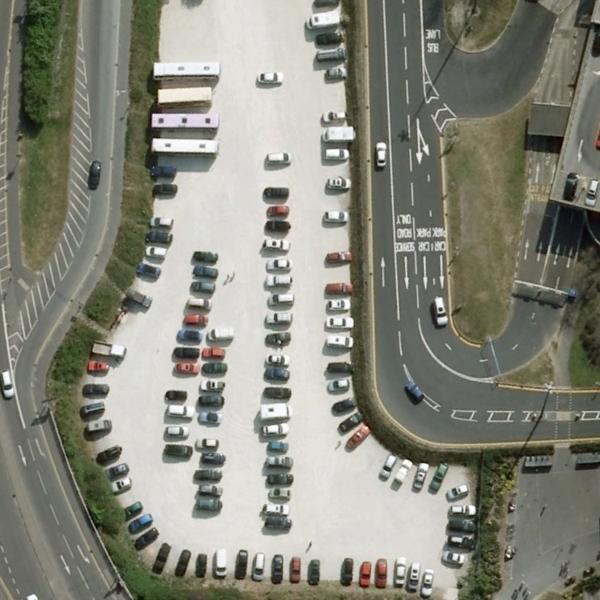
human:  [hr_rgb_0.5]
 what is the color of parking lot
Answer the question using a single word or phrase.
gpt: white